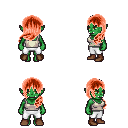
a pixel art fantasy rpg character, female body template, orc, green skin, white pirate shirt, white pants, red left-swept hairstyle, brown shoes, four views (front, back, left, right), 2x2 character sprite sheet, small pixel art, hard edges, no anti-aliasing